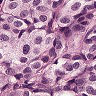
Metastatic tissue present: yes